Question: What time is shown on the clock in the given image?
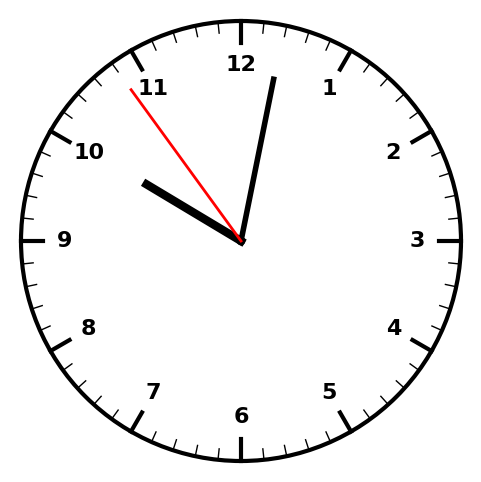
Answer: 10:01:54